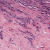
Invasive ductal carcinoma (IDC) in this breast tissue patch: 1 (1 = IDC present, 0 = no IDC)